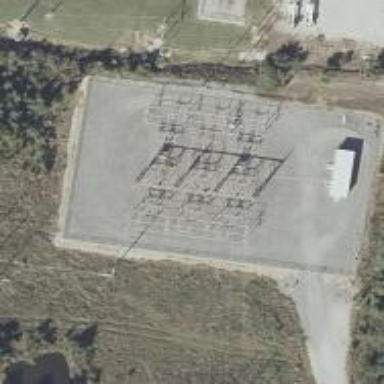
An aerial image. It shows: Switch used for power control.